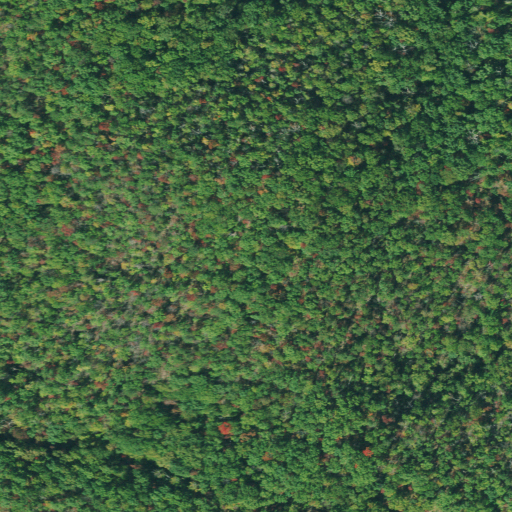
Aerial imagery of mountain in South Carolina named Sunfish Mountain containing deciduous forest and mixed forest